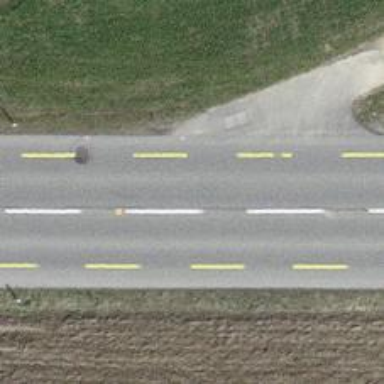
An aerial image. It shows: Primary highway with designated cycle lane.